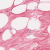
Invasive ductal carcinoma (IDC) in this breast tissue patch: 0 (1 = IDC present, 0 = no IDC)